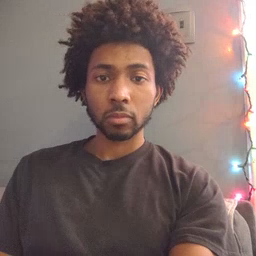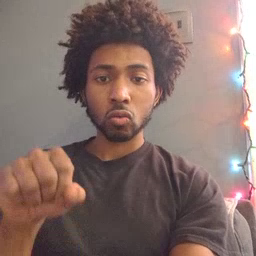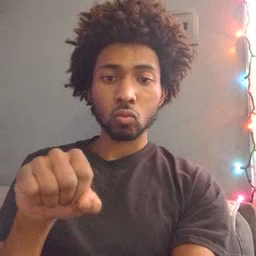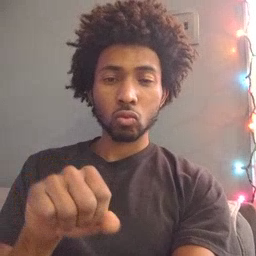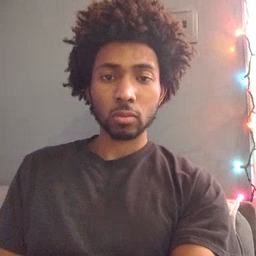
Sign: shoe